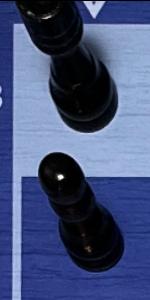
Label: Pawn_Black